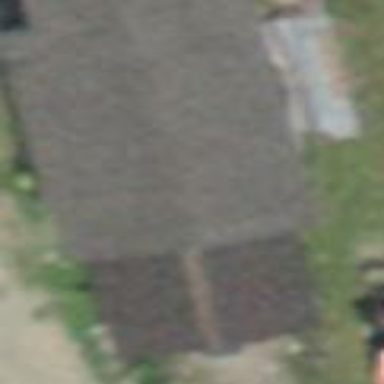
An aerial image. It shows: Cabin.